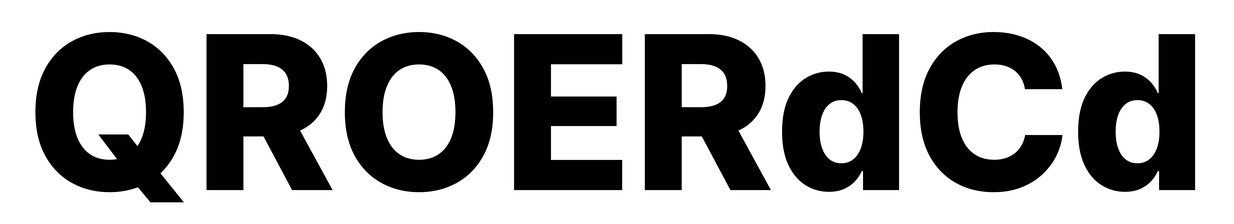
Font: Inter_ExtraBold